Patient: sex M, age 65
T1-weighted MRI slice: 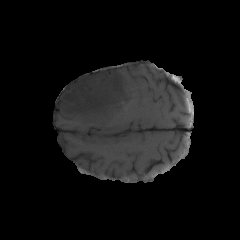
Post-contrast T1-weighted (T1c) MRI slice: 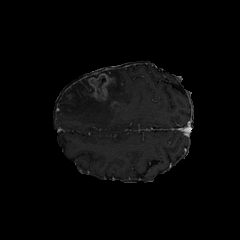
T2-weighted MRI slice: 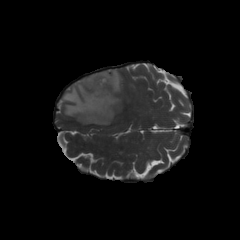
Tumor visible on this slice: yes
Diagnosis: Glioblastoma, IDH-wildtype
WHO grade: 4